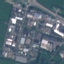
Land use / land cover: Industrial